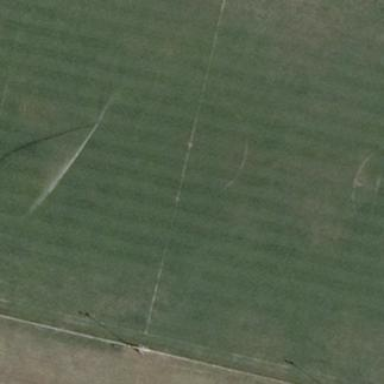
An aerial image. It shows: Grass pitch designated for soccer.